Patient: sex F, age 74
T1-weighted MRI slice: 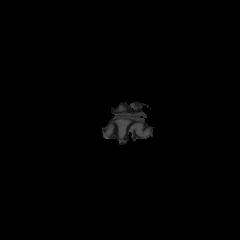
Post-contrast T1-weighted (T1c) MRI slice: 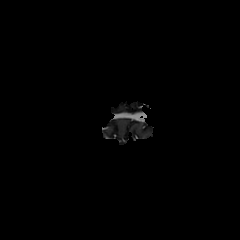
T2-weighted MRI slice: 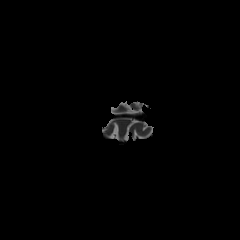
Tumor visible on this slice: no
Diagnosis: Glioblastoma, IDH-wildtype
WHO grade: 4